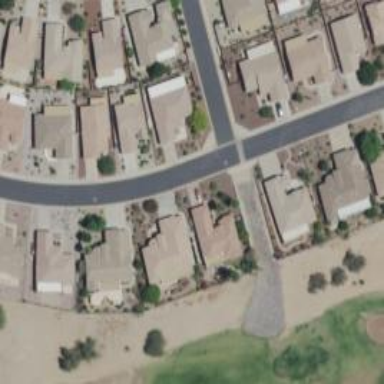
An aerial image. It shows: Residential road.